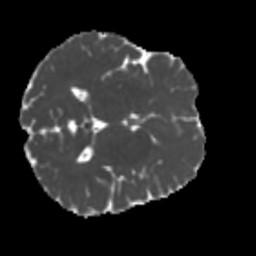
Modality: MD
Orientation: axial
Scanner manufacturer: siemens
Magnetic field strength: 3 T
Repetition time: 4 s
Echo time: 0.0594 s